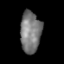
Tissue: lung
Cell type: Endothelial cells
Senescence score: 0.2132
Nuclear area (px): 837
Mean DAPI intensity: 121.603